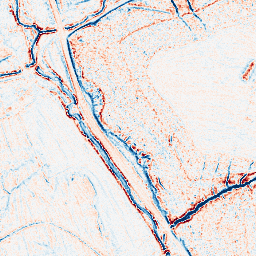
Category: edge_preserving
Decomposition family: anisotropic_diffusion
Decomposition parameters: iterations: 10
kappa: 100
gamma: 0.1
Upsampling method: sinc_hamming
Upsampling parameters: scale: 8
kernel_size: 16
Upsampling scale: 8